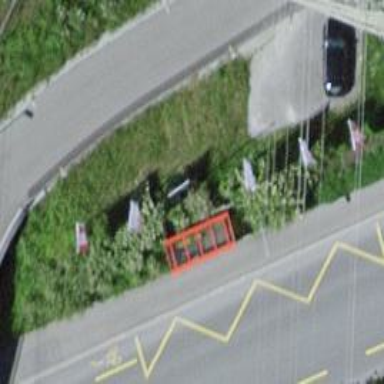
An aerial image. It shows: Public transport shelter.